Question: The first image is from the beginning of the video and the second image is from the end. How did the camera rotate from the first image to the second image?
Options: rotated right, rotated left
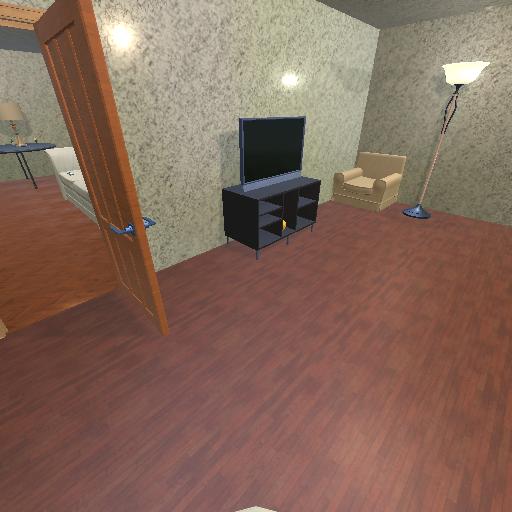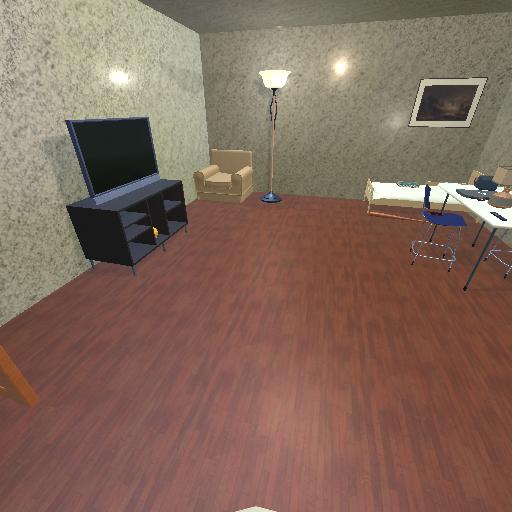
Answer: rotated right